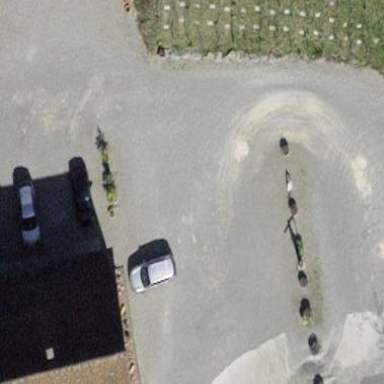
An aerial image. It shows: Parking area with surface.